Interaction volume radius: 10 \u00c5
Interaction volume height: 35 \u00c5
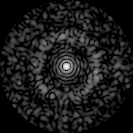
Disorder parameter: 0.8343